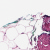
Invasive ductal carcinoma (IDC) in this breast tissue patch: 0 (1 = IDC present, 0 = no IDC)